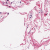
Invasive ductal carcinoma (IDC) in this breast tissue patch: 0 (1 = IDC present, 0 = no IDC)